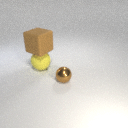
large yellow rubber sphere below large brown rubber cube